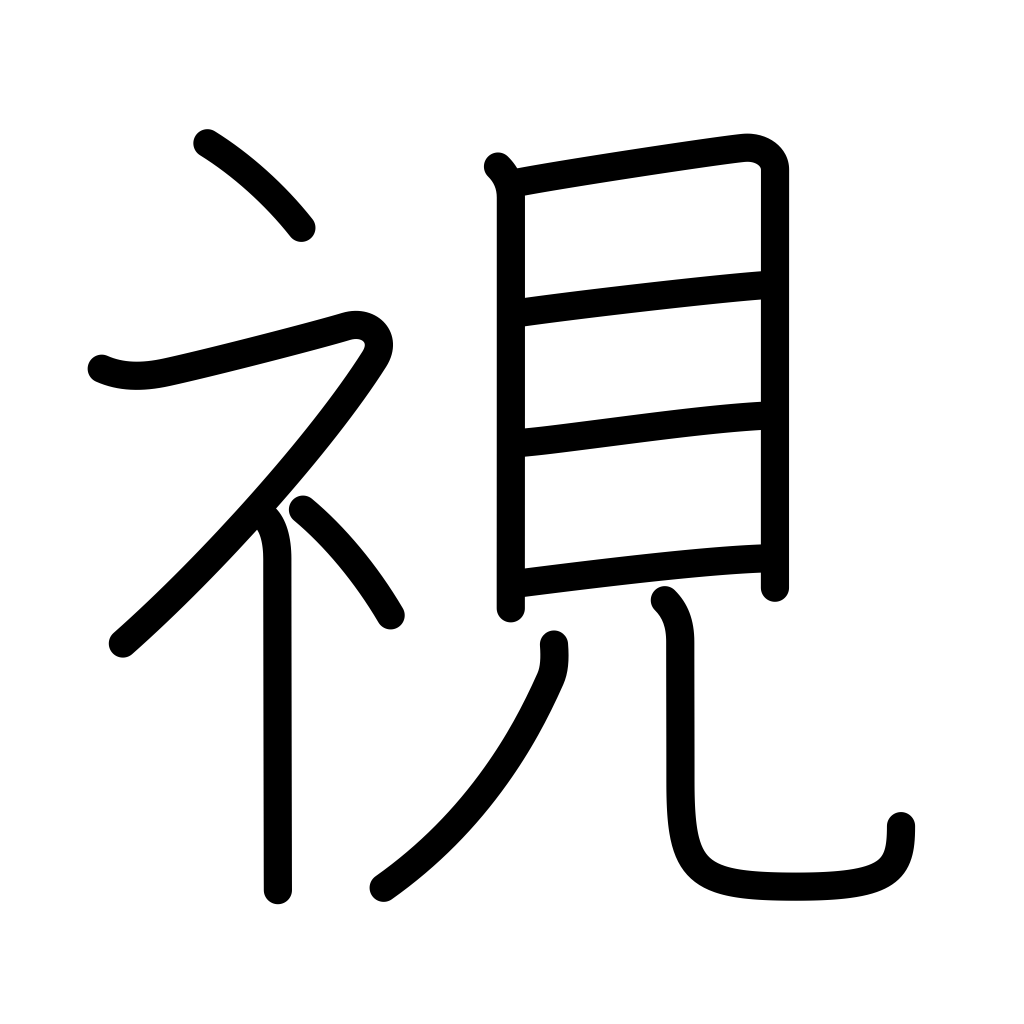
Meaning: inspection, regard as, see, look at